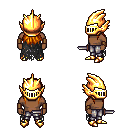
a pixel art fantasy rpg character, male body template, human, dark skin, black tattered cape, metal pants, dark blonde unkempt hairstyle, gold helm, leather bracers, gold boots, dagger, four views (front, back, left, right), 2x2 character sprite sheet, small pixel art, hard edges, no anti-aliasing